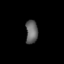
Tissue: lung
Cell type: T cells
Senescence score: 0.2079
Nuclear area (px): 280
Mean DAPI intensity: 100.693